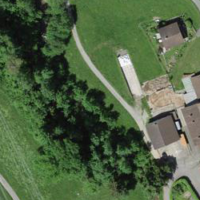
EUNIS habitat code: 43
Species observed at this site:
Silene dioica
Petasites hybridus